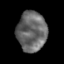
Tissue: skin
Cell type: Others
Senescence score: 0.278
Nuclear area (px): 1152
Mean DAPI intensity: 105.094